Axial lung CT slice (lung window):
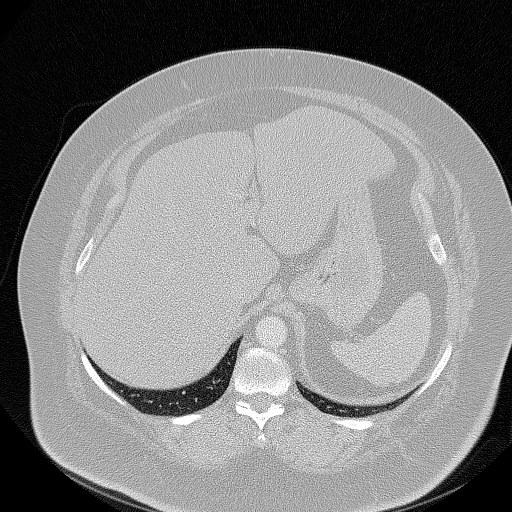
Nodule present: no